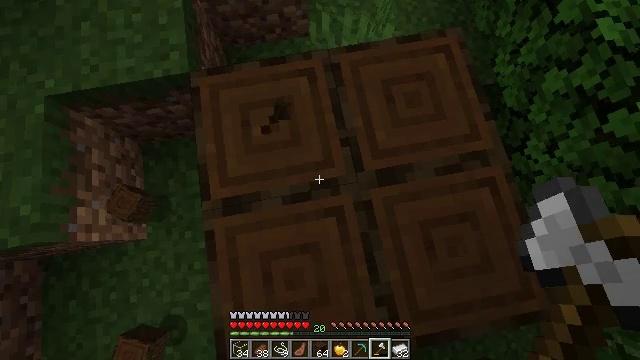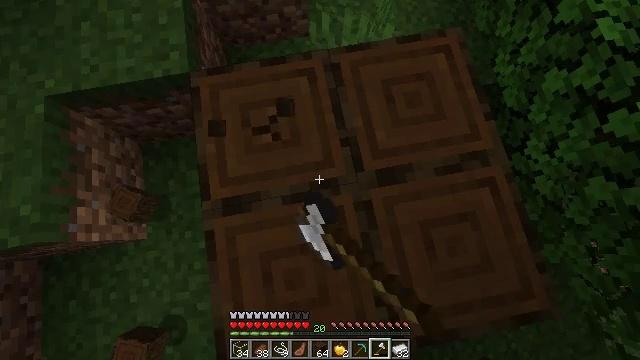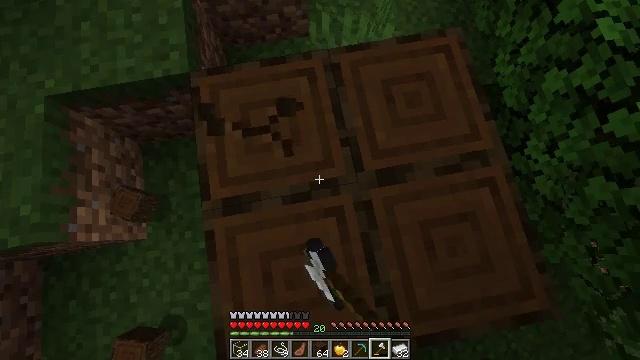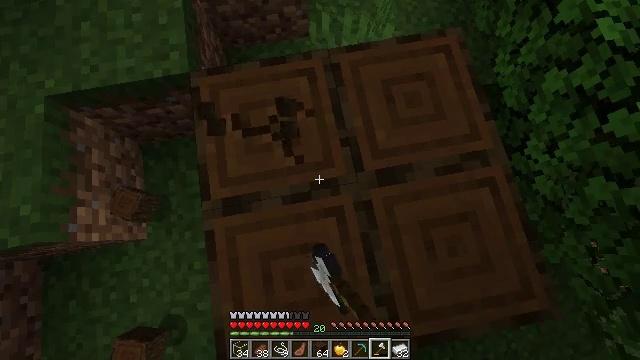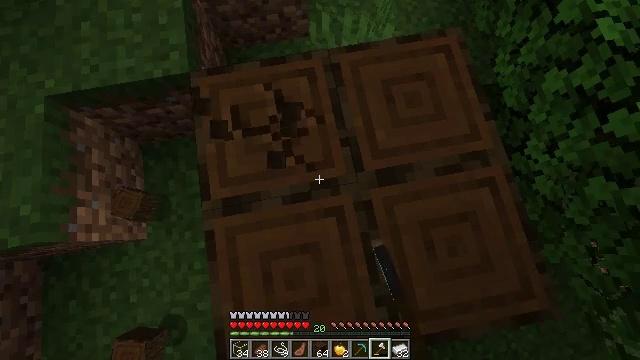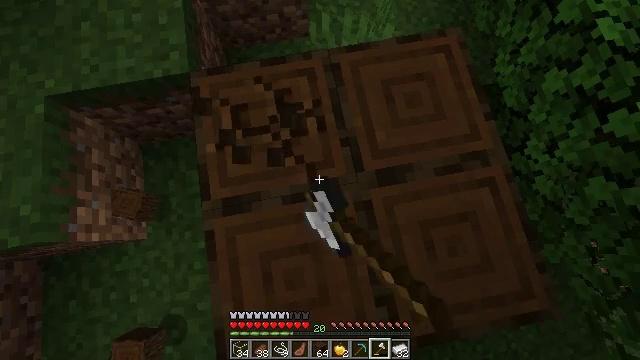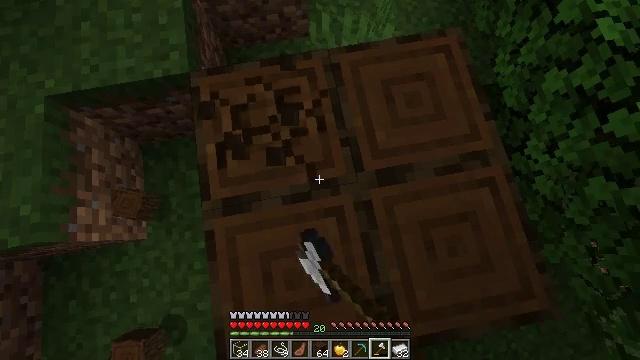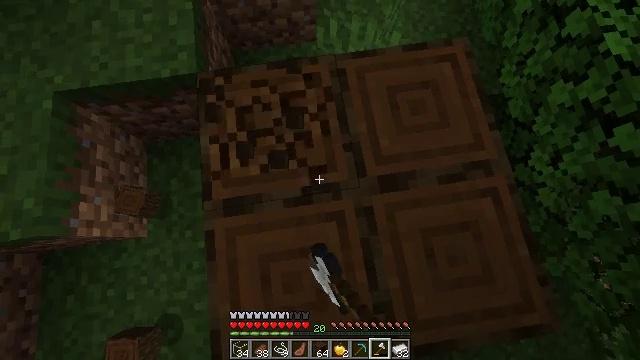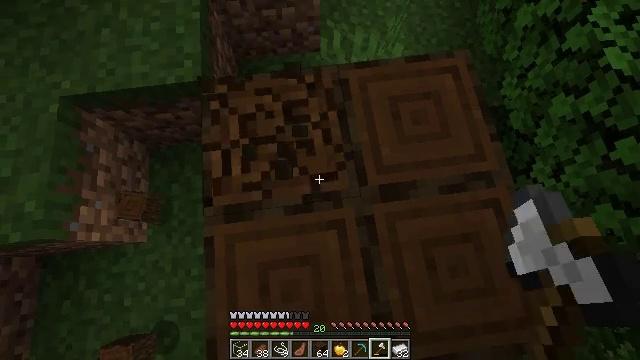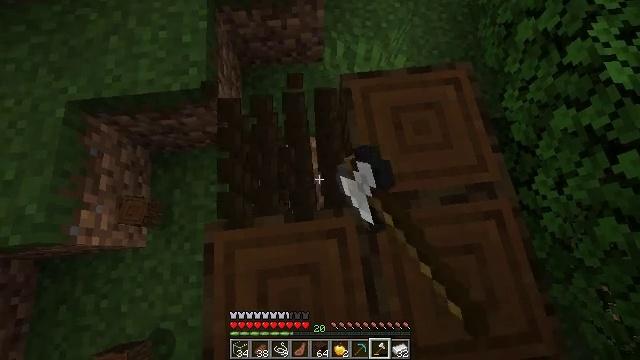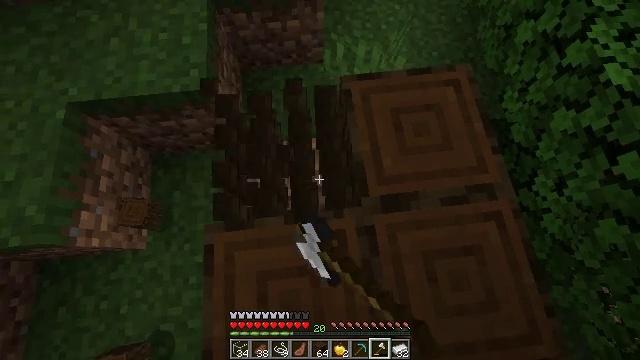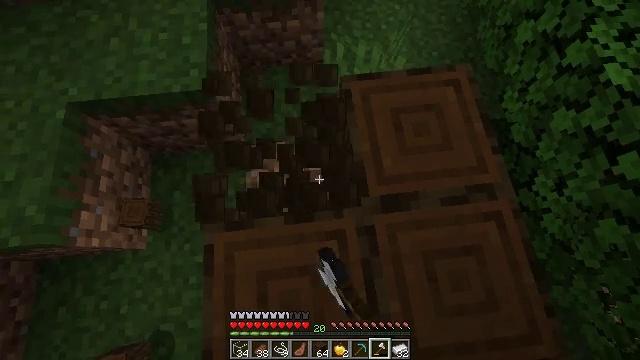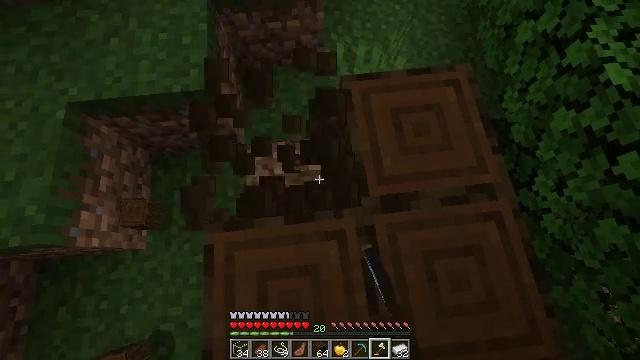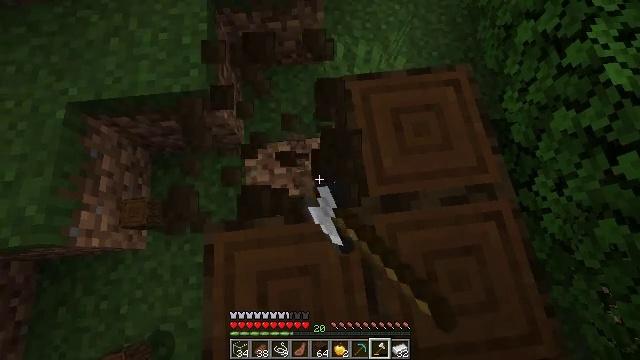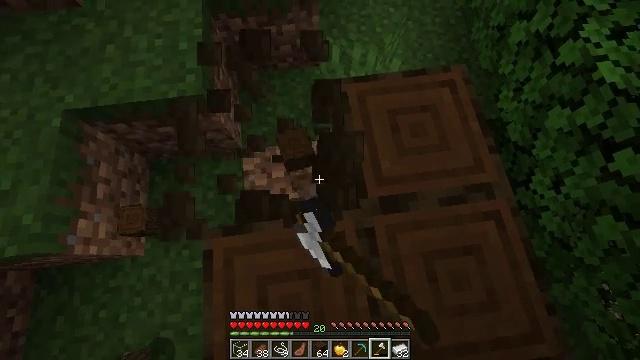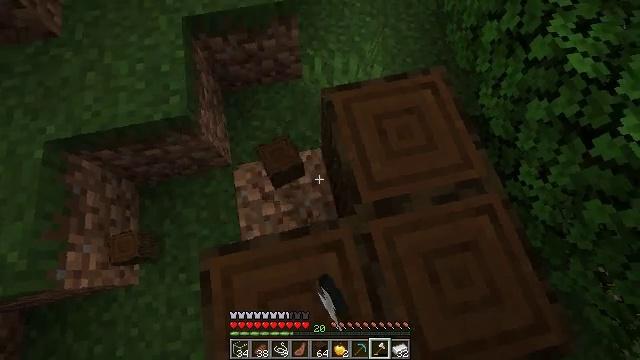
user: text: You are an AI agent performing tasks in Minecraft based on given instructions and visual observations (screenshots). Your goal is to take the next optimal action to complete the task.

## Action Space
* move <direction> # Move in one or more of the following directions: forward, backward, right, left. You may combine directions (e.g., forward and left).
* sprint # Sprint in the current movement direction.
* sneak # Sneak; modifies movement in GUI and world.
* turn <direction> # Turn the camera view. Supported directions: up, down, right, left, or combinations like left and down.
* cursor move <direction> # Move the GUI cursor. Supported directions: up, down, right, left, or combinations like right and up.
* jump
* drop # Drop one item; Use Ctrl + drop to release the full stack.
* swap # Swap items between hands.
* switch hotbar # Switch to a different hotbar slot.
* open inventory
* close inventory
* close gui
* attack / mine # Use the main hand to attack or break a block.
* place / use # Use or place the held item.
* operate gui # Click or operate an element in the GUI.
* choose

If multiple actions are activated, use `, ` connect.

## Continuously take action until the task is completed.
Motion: motion action
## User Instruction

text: Harvest dark oak log for resources.
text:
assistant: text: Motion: attack / mine
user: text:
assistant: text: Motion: attack / mine
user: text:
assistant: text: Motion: attack / mine
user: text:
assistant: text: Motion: attack / mine
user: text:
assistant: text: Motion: attack / mine
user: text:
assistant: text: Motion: attack / mine
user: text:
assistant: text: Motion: turn left, attack / mine
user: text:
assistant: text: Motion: turn left and up, attack / mine
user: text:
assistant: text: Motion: turn left and up, attack / mine
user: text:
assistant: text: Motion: attack / mine
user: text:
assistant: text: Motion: attack / mine
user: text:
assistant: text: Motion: attack / mine
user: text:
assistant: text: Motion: attack / mine
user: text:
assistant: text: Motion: turn right, attack / mine
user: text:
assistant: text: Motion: turn right and up, attack / mine
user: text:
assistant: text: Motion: turn right and up, attack / mine
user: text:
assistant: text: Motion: turn right, attack / mine
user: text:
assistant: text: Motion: attack / mine
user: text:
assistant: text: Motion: attack / mine
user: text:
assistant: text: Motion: attack / mine
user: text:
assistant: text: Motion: attack / mine
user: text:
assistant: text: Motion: attack / mine
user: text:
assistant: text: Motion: attack / mine
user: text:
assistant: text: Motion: attack / mine
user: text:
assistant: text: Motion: attack / mine
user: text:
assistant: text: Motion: attack / mine
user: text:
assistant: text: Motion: turn right, attack / mine
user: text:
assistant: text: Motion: turn right, attack / mine
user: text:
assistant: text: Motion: turn right and down, attack / mine
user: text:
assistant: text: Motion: turn right and down, attack / mine